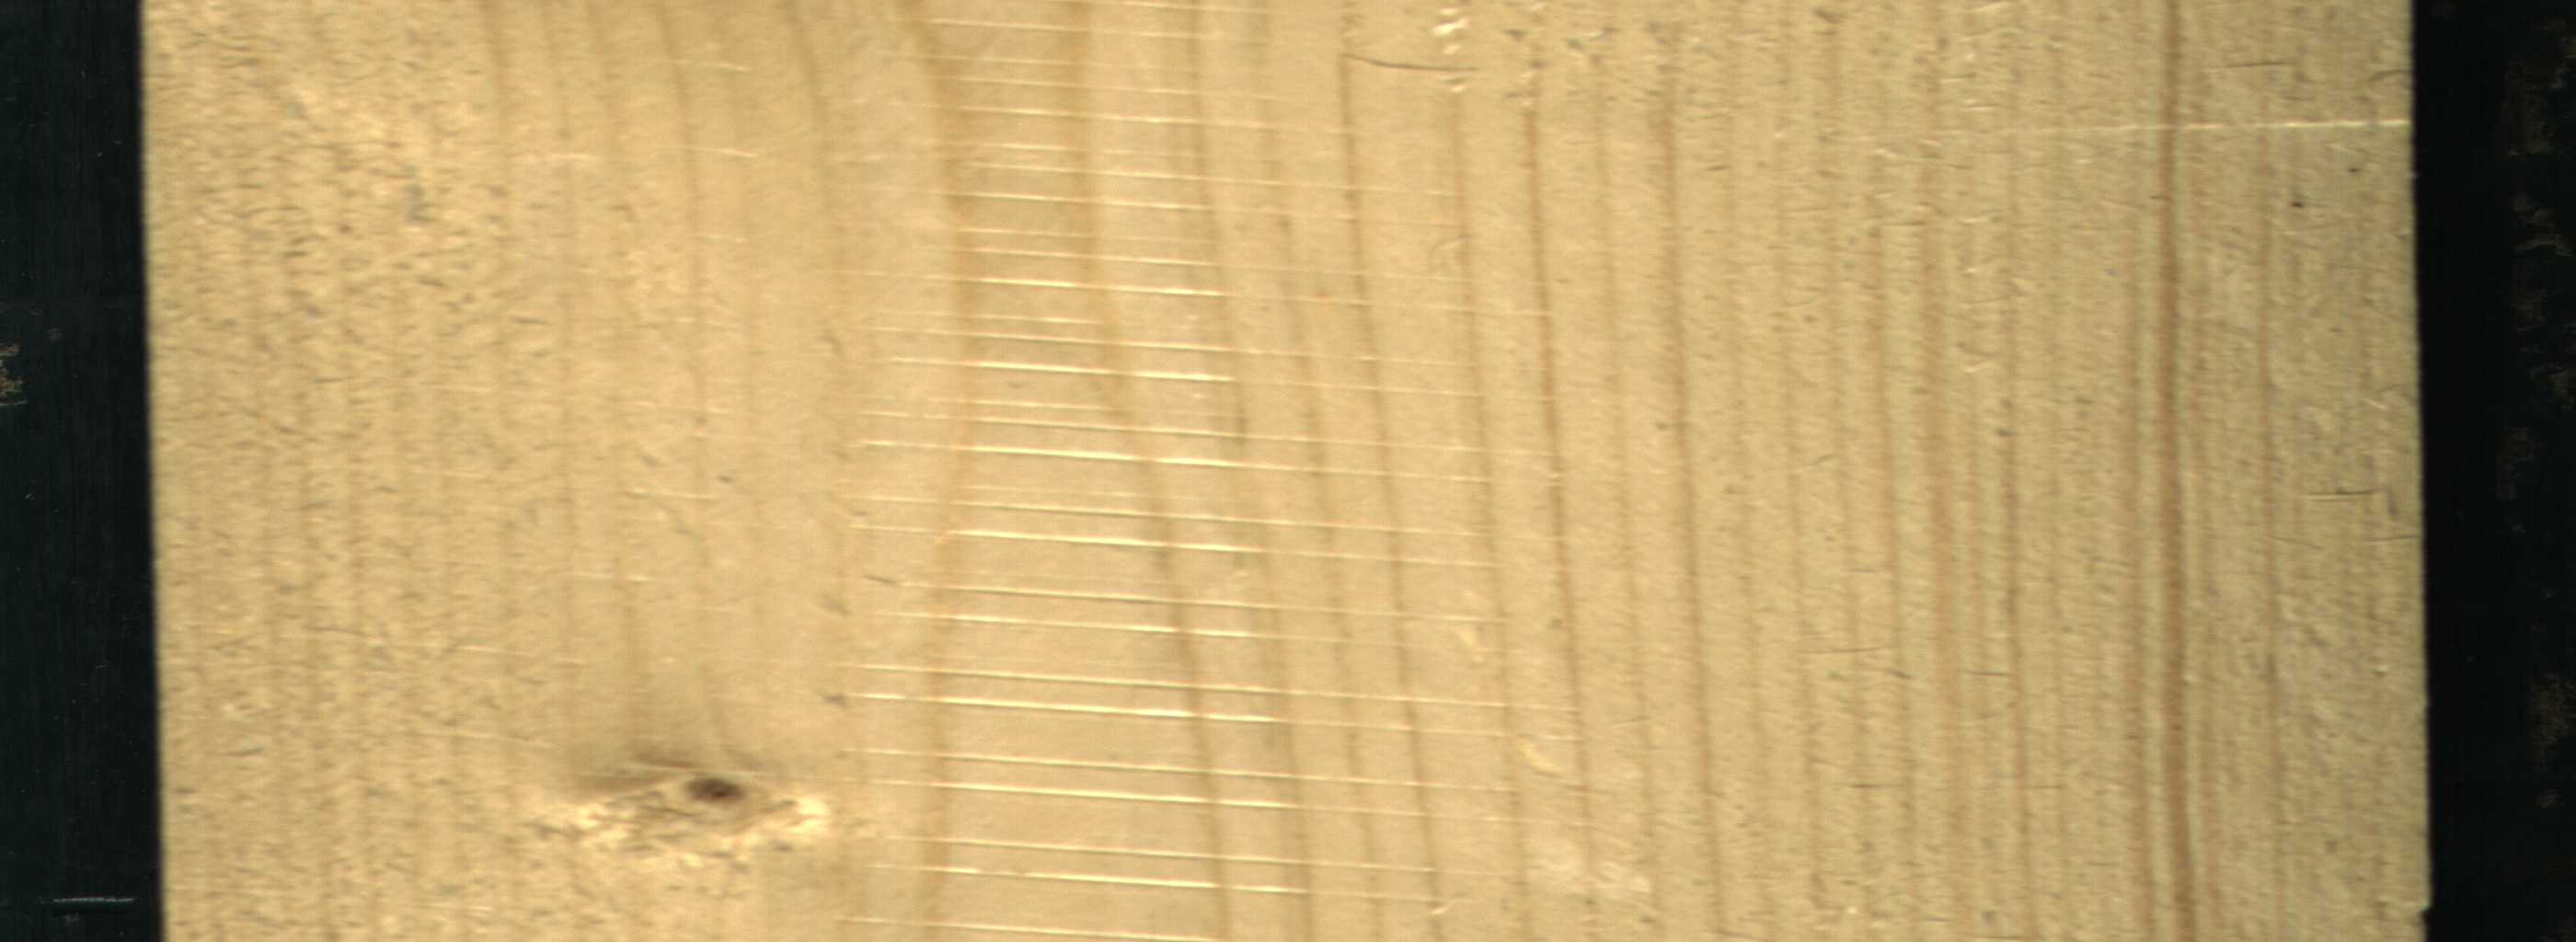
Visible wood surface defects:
Live_Knot